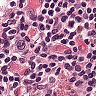
Metastatic tissue present: no